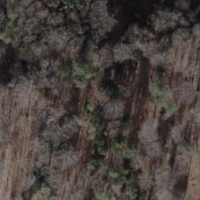
EUNIS habitat code: 41
Species observed at this site:
Lysimachia nemorum